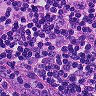
Metastatic tissue present: yes